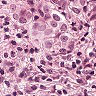
Metastatic tissue present: yes